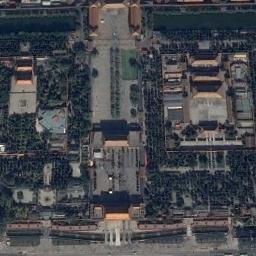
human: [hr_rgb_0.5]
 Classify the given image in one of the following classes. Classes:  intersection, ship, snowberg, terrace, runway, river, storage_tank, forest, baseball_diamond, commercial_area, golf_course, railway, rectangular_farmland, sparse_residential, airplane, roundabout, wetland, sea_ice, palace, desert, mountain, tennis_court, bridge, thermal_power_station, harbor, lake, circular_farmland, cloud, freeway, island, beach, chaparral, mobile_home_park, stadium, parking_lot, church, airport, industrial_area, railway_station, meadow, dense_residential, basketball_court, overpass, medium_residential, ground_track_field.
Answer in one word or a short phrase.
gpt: palace